Interaction volume radius: 10 \u00c5
Interaction volume height: 15 \u00c5
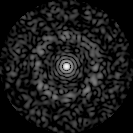
Disorder parameter: 0.8467